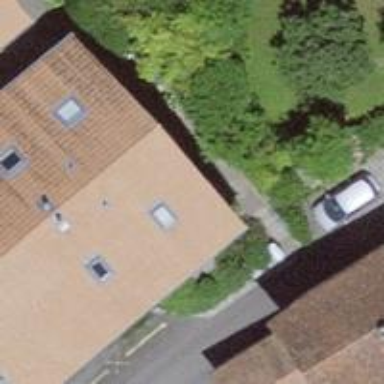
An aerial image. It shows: Residential building.